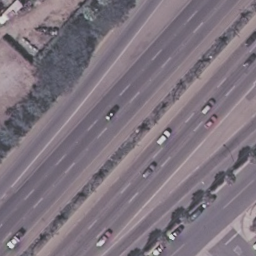
Label: freeway